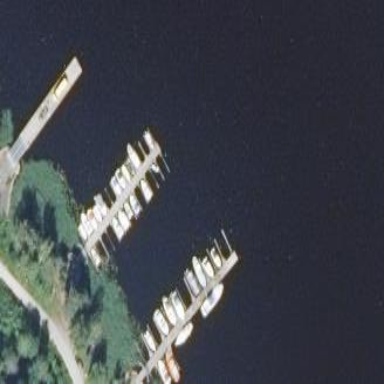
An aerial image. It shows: Marina area for leisure land.